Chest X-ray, AP view. Patient: 79 years old, sex F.
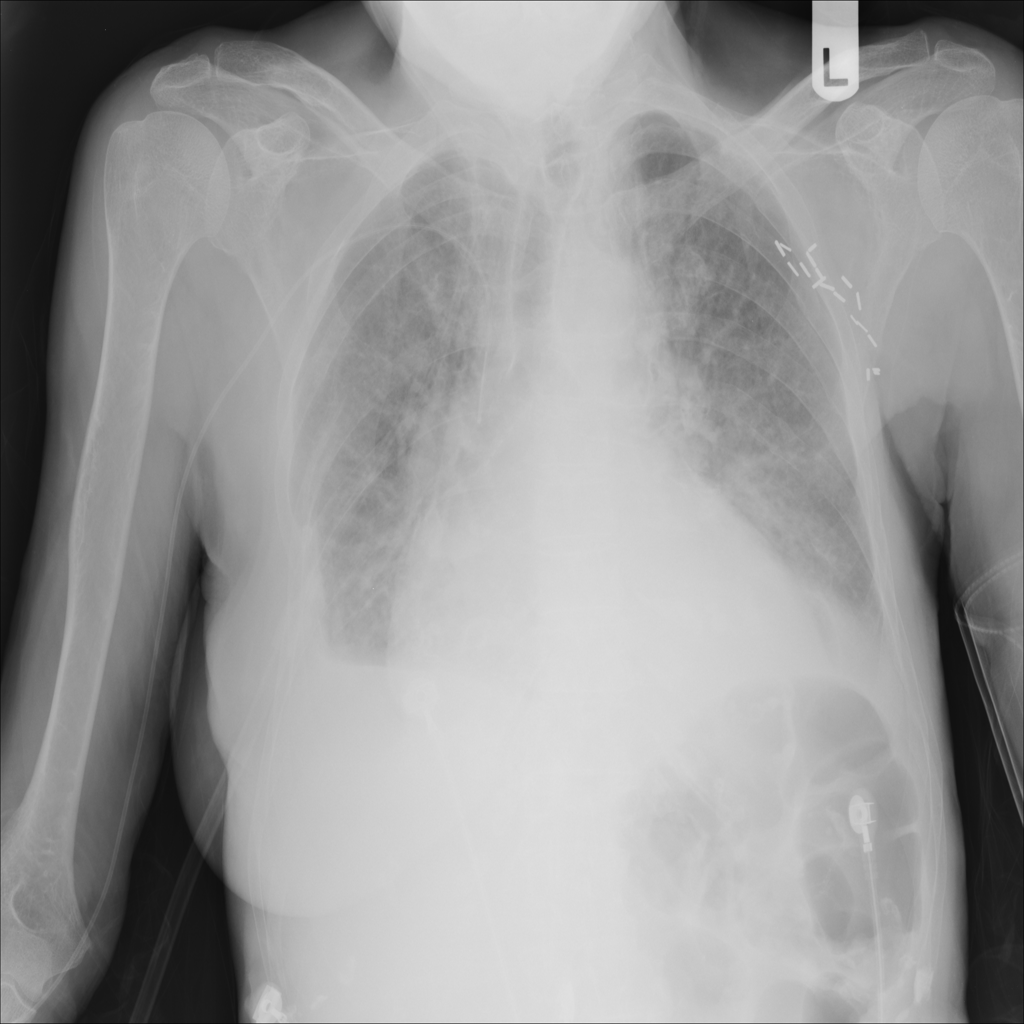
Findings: Edema, Effusion